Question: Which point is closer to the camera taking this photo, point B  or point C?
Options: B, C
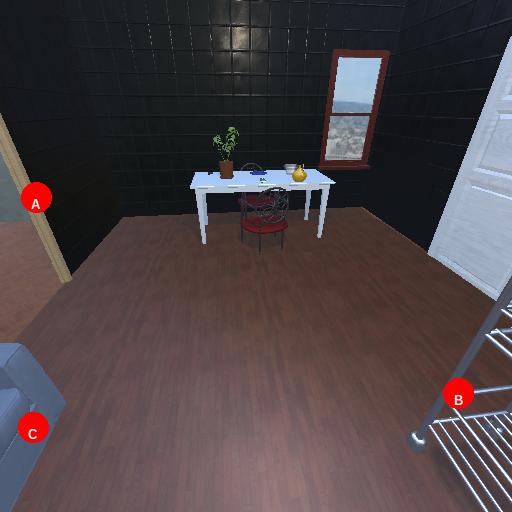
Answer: B